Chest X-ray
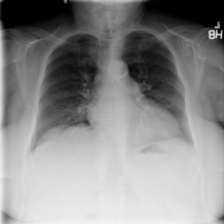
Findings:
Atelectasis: negative
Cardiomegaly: negative
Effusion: negative
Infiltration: negative
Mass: negative
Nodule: negative
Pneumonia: negative
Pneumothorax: negative
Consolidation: negative
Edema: negative
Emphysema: negative
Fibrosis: negative
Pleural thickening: negative
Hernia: negative